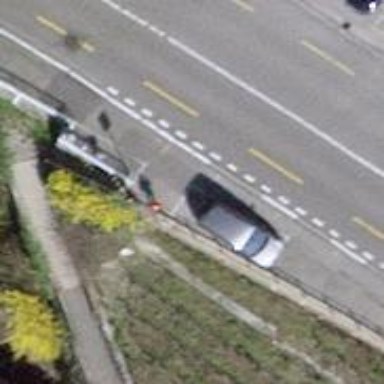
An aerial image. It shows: Footway along the road.